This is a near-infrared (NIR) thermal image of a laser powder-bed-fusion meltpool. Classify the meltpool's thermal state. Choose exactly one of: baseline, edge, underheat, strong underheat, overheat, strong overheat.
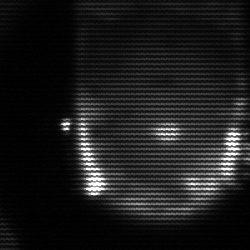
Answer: baseline